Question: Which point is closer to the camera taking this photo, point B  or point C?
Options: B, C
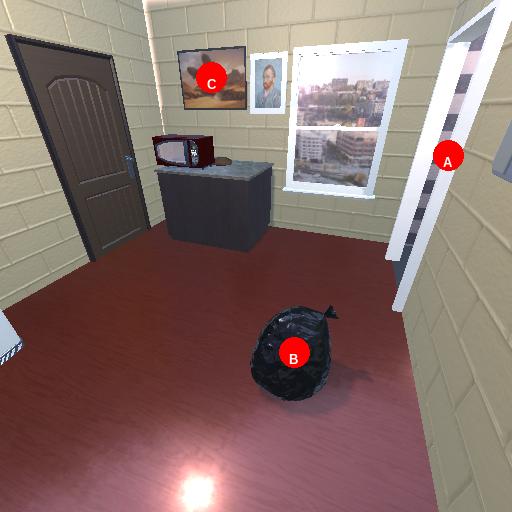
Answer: B